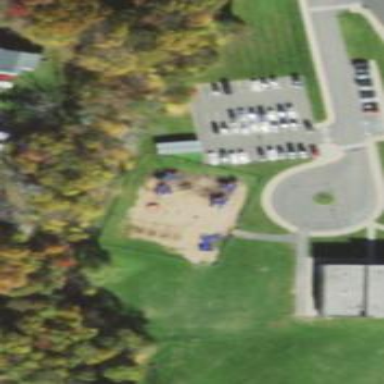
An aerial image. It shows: Playground area for leisure activities on the land.